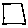
Label: square